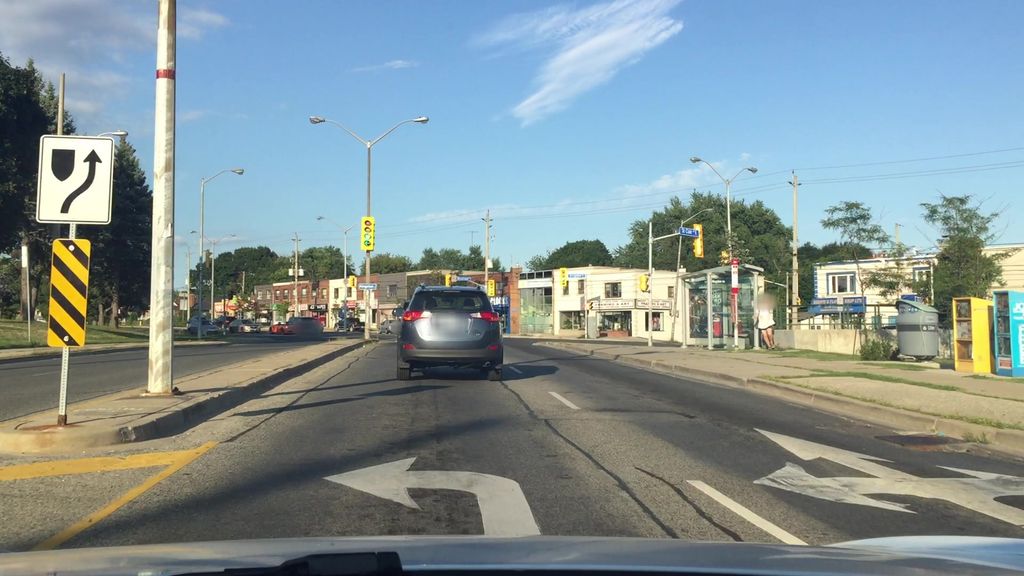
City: toronto